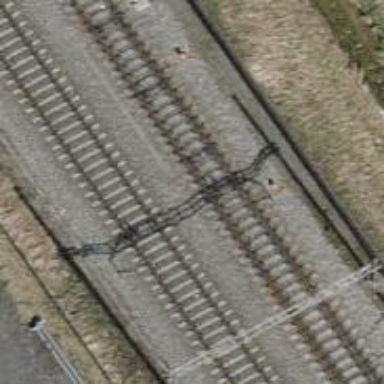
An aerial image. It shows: Railway switch.